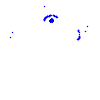
Particle: pion